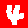
Digit: 4